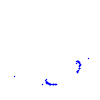
Particle: proton